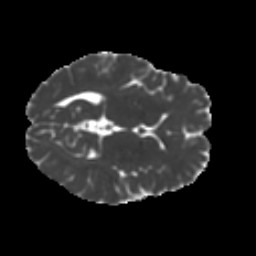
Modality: MD
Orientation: axial
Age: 22
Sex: female
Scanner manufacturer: ge
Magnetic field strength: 3 T
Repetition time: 7.8 s
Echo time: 0.0606 s